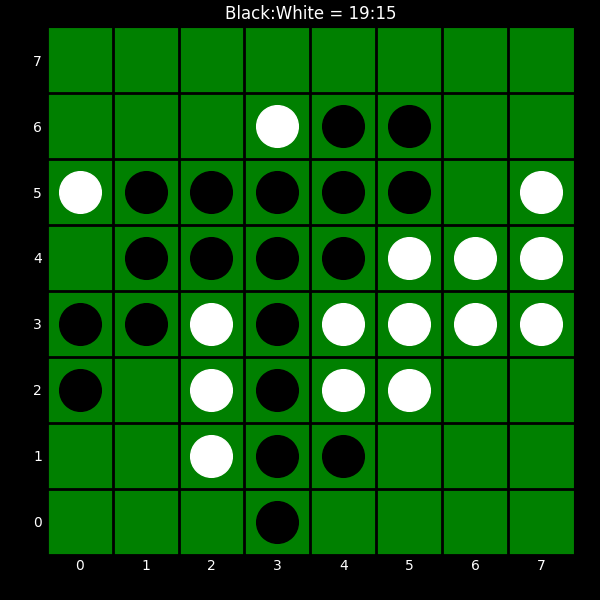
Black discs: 19
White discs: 15